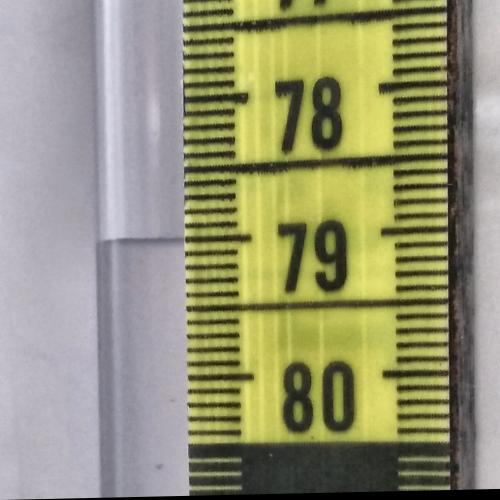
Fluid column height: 79.0 cm